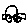
Label: car